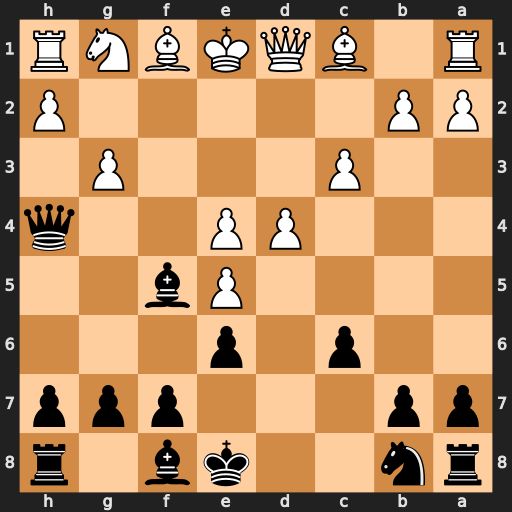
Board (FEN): rn2kb1r/pp3ppp/2p1p3/4Pb2/3PP2q/2P3P1/PP5P/R1BQKBNR
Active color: b
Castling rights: KQkq
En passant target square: -
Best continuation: Qxe4+ Kf2 Qxh1